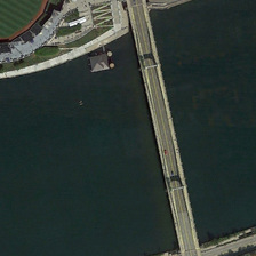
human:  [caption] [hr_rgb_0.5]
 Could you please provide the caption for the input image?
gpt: There is a playground by the side of the road.

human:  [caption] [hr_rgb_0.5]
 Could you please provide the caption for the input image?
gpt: There is a grey building beside the grey bridge.

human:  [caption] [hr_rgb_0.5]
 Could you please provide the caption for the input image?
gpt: There is a gray building on the gray bridge.

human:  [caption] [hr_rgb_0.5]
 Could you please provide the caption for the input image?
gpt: There is a playground on the road.

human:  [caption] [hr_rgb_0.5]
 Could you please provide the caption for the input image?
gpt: There is a gray building beside a gray bridge.